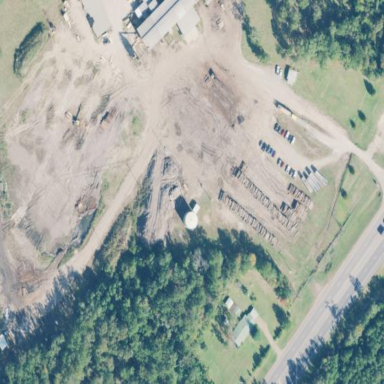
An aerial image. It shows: Industrial area with sawmill. The works are man-made structure.